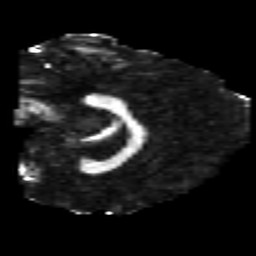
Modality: FA
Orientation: sagittal
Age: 26
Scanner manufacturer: philips
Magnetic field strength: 3 T
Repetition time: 8.592 s
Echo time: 0.1268 s